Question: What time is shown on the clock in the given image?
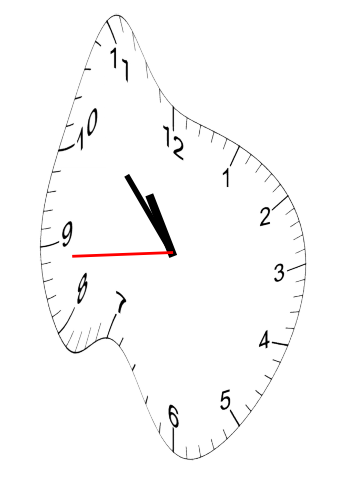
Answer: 10:52:44